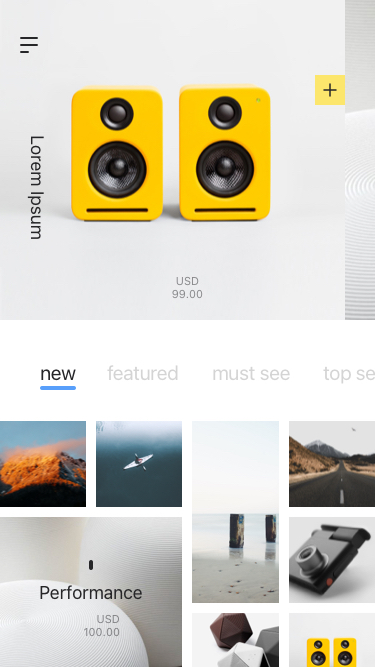
Text in this UI design:
USD 99.00
new
featured
must see
top series
Performance
USD 100.00